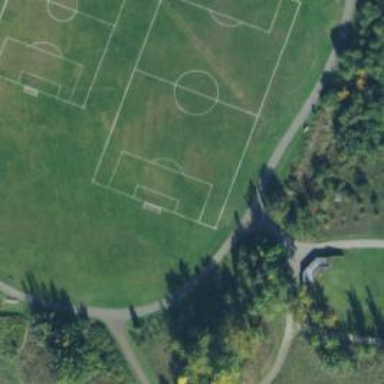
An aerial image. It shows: Grass pitch designated for soccer.